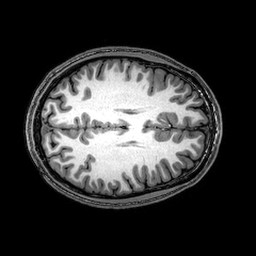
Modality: T1w
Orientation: axial
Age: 22
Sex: male
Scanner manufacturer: philips
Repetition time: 0.00826 s
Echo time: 0.0038 s